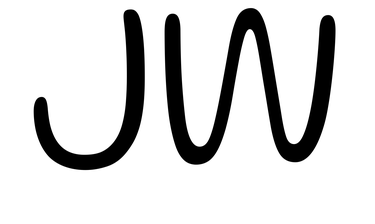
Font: Gluten_ExtraLight